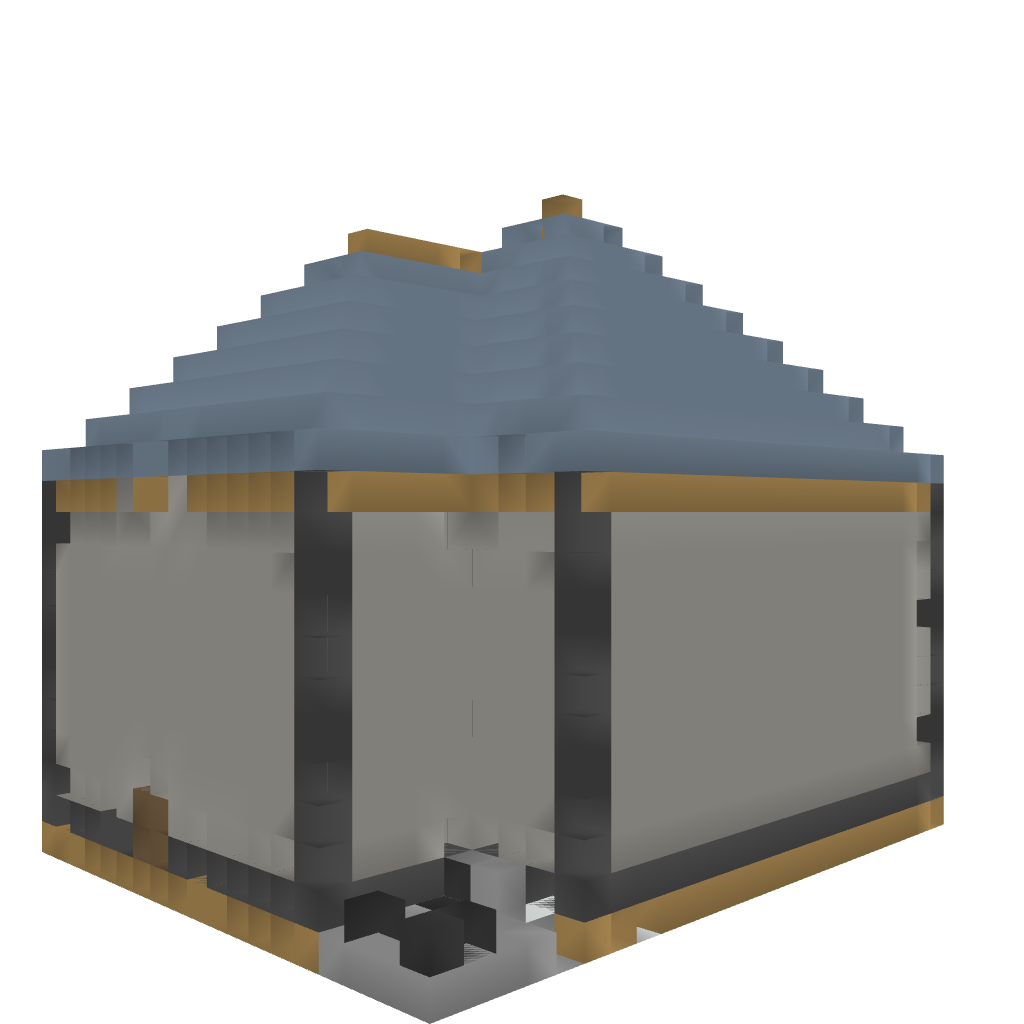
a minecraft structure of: Medium sized house